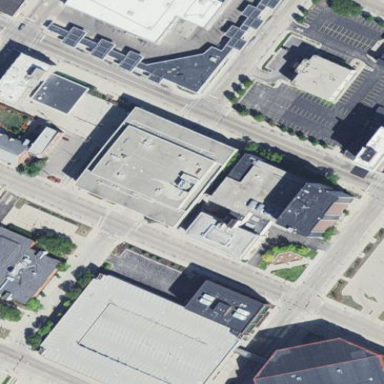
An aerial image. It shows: Public building that serves as courthouse.